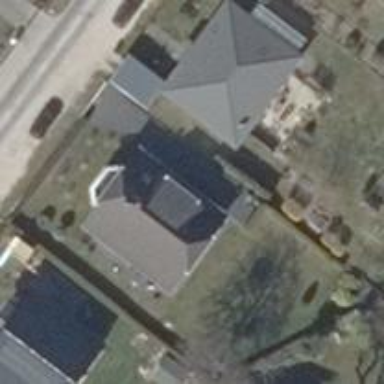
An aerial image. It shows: Detached building with hipped roof oriented along its length. The roof is grey in color.